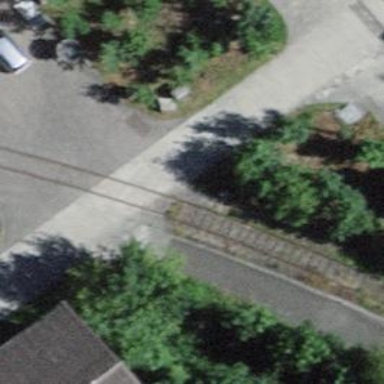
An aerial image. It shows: Level crossing along the railway.